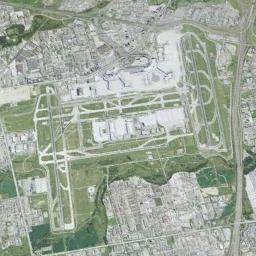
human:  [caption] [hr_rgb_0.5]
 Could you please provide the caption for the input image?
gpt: An airport with some staggered runways and buildings on the lawn and dense residential areas around the airport .

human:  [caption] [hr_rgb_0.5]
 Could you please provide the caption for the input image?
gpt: The greening of this airport is very good .

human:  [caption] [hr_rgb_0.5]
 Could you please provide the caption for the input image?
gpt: A complex airport with many runways and buildings is surrounded by a residential area and green farmland .

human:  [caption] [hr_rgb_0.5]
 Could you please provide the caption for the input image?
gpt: There is an airport surrounded by many houses .

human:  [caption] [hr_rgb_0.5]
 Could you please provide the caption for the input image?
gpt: Many lawns in the airport are separated by roads .